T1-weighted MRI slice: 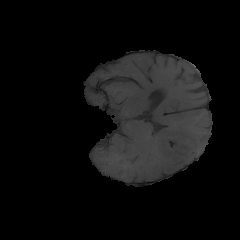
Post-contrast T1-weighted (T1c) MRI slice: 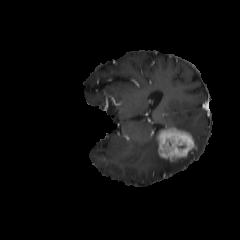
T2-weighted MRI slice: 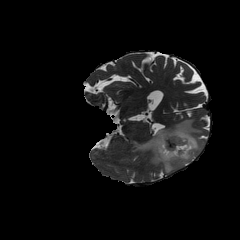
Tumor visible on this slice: yes